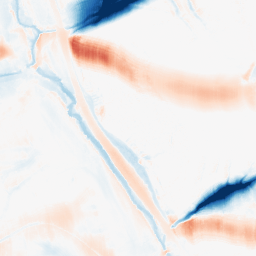
Category: morphological
Decomposition family: morphological_ellipse
Decomposition parameters: operation: average
width: 50
height: 20
Upsampling method: lanczos
Upsampling parameters: scale: 2
Upsampling scale: 2